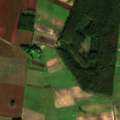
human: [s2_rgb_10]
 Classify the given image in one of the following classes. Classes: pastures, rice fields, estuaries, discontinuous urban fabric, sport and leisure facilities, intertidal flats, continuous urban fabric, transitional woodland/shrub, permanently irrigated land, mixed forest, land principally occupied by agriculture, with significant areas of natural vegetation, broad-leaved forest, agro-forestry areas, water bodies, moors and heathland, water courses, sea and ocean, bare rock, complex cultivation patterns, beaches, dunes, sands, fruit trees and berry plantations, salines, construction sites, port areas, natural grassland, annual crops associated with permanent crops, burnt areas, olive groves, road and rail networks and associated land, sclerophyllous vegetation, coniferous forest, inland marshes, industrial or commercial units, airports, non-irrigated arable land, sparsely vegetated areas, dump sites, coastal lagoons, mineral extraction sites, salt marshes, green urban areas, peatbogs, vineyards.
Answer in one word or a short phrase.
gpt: non-irrigated arable land, pastures, broad-leaved forest